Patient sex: F
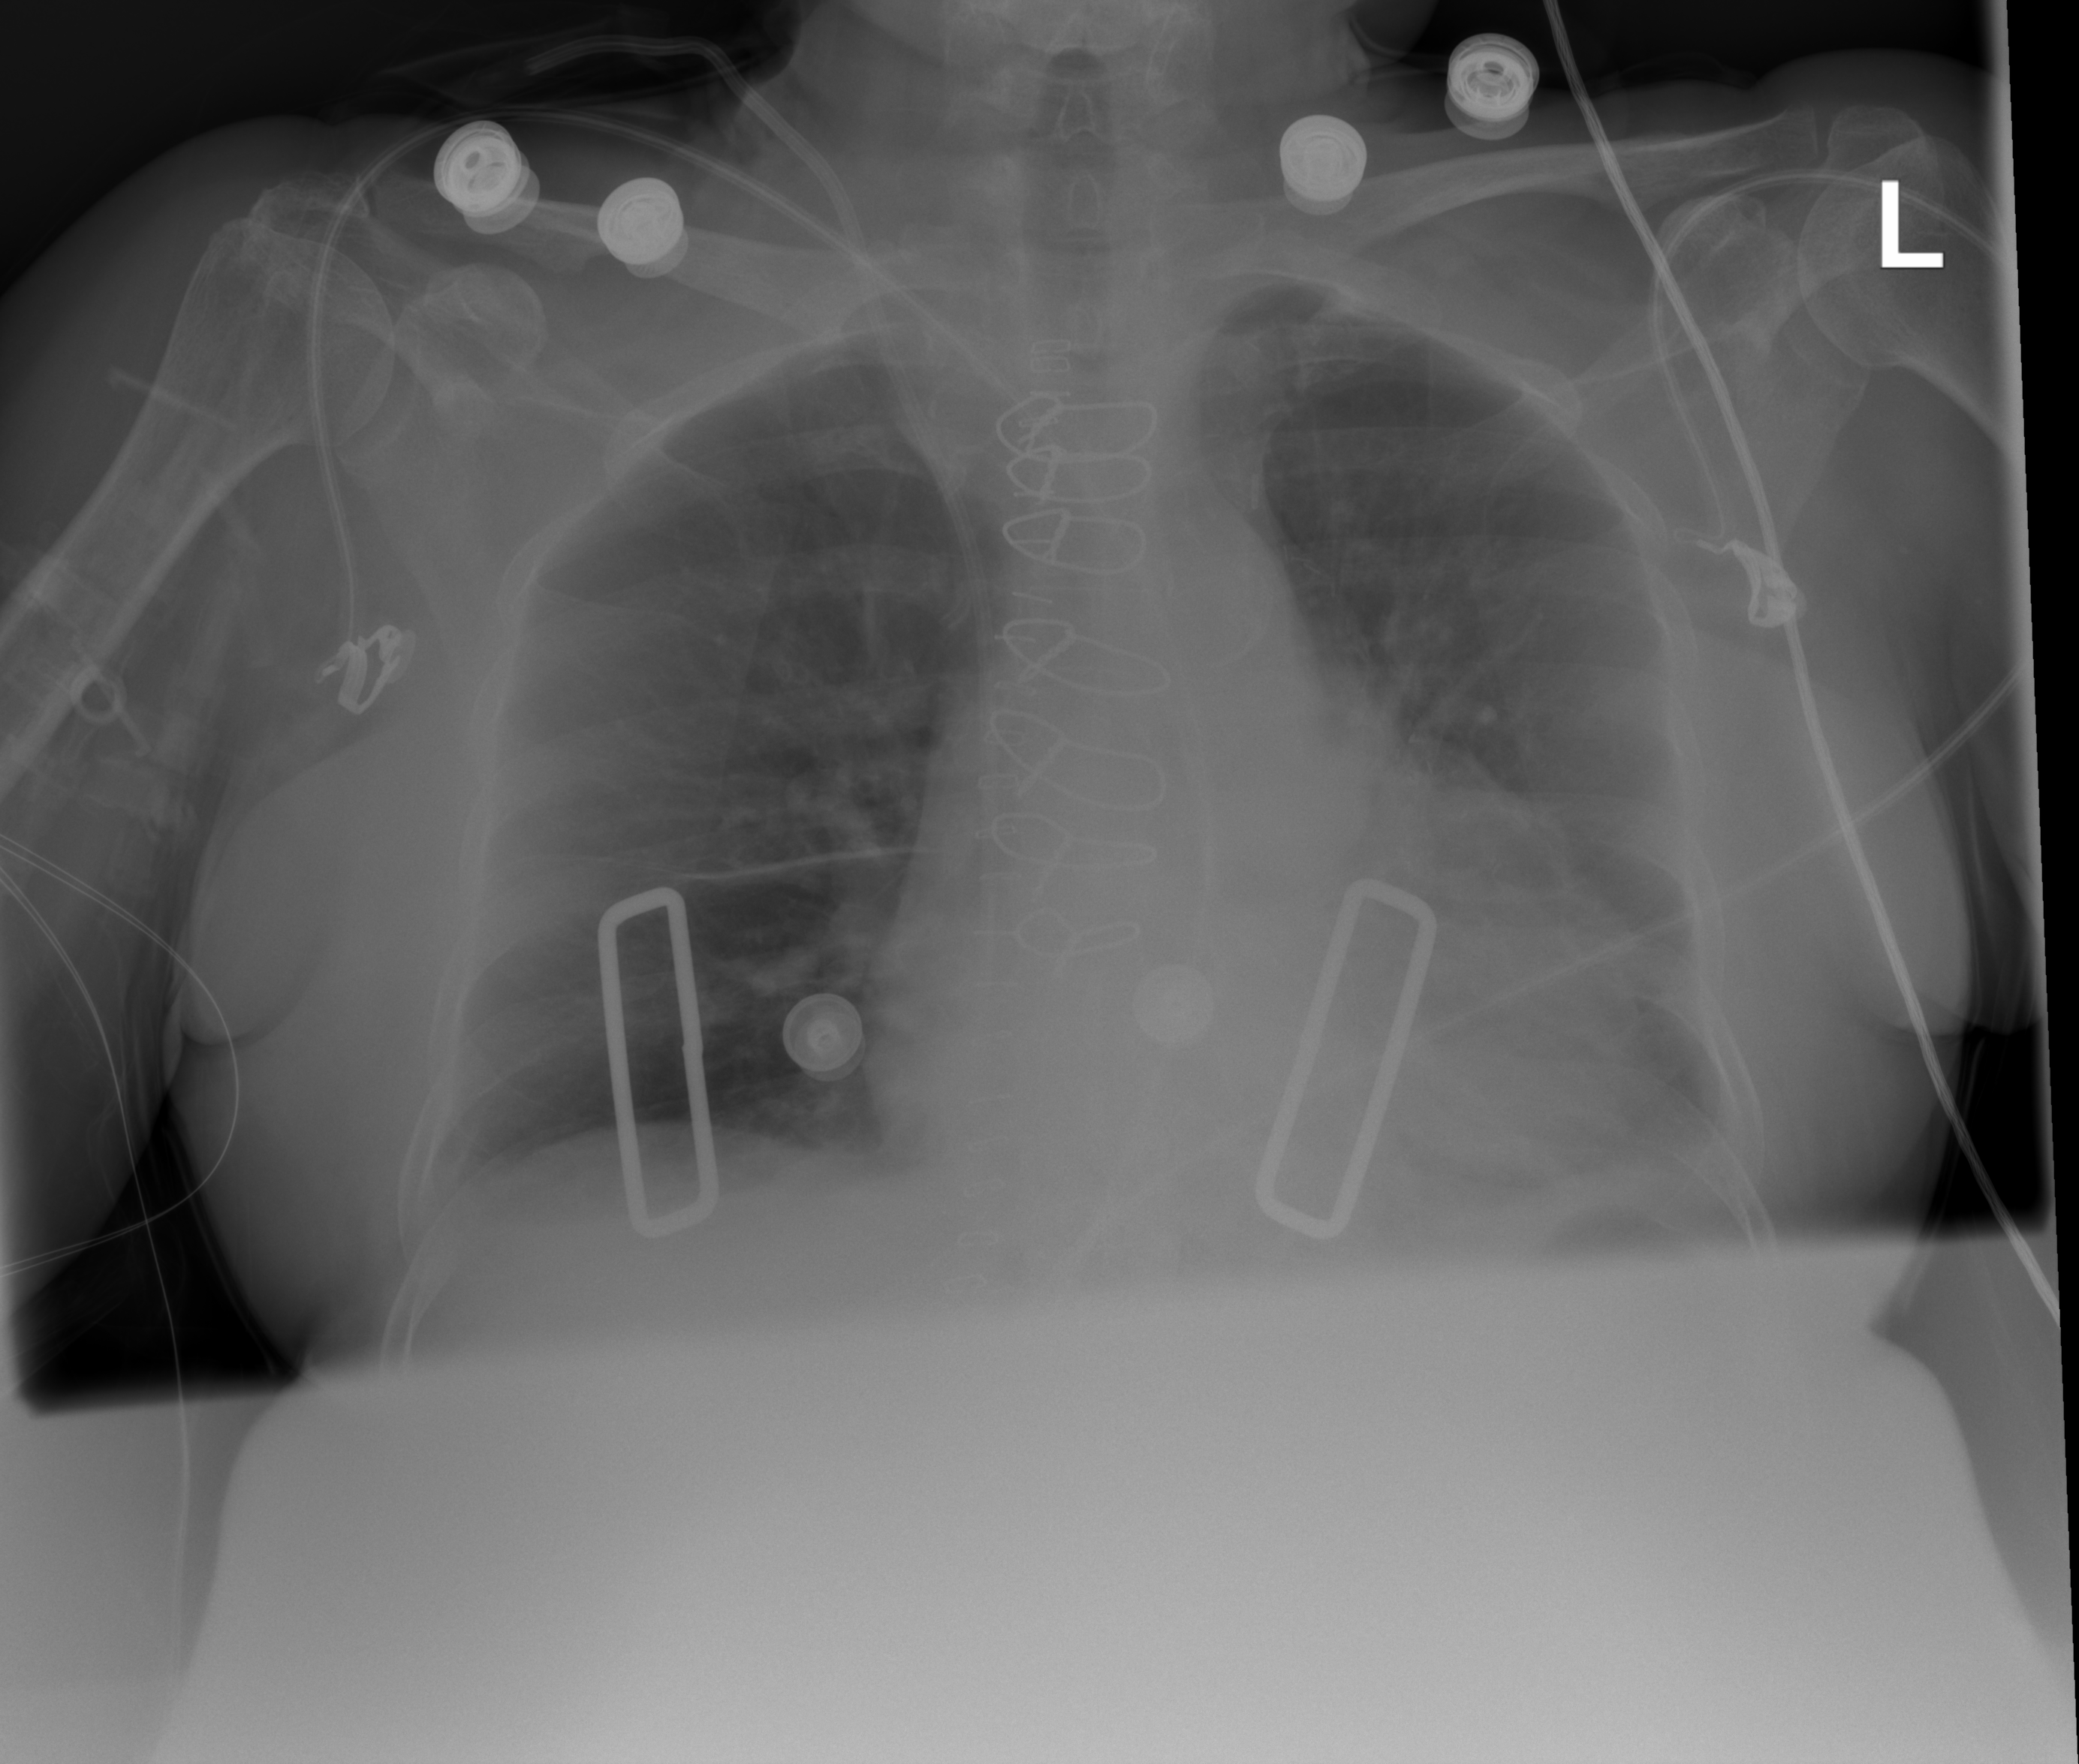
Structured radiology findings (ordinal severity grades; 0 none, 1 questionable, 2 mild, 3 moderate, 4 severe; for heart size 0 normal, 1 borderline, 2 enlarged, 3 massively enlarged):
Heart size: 2
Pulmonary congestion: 0
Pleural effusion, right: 0
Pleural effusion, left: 2
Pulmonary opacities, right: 0
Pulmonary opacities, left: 0
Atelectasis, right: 0
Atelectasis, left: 2